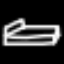
Label: bed